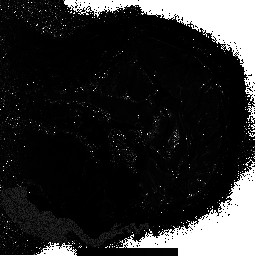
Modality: T2starmap
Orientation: sagittal
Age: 20
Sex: male
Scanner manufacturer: siemens
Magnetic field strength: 3 T
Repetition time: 0.043 s
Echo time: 0.00184 s